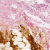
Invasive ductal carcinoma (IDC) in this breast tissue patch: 0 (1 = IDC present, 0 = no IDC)